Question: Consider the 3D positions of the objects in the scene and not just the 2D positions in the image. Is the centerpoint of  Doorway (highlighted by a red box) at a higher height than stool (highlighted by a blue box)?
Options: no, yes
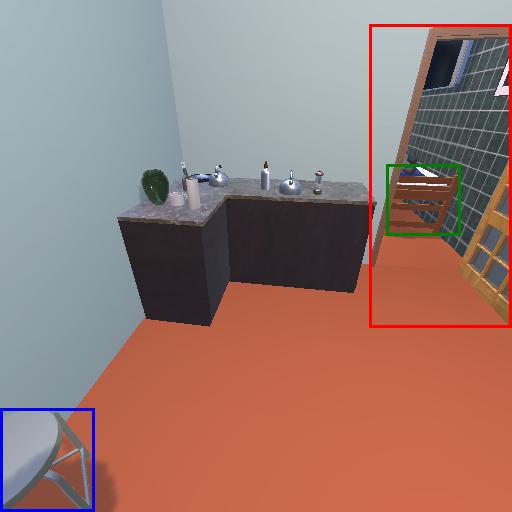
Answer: no